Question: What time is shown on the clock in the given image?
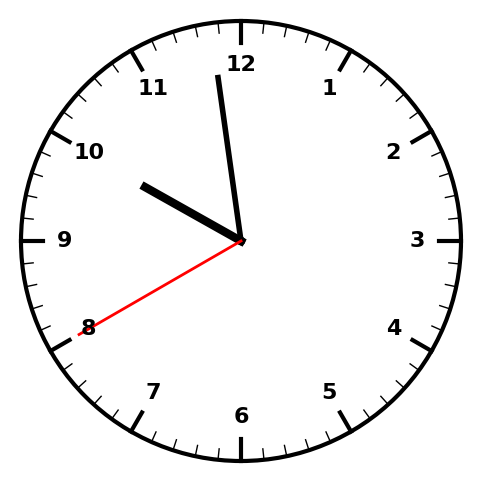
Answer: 09:58:40